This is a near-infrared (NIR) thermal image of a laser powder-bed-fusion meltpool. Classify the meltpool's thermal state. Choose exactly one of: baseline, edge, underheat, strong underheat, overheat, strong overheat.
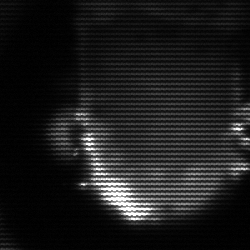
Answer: baseline